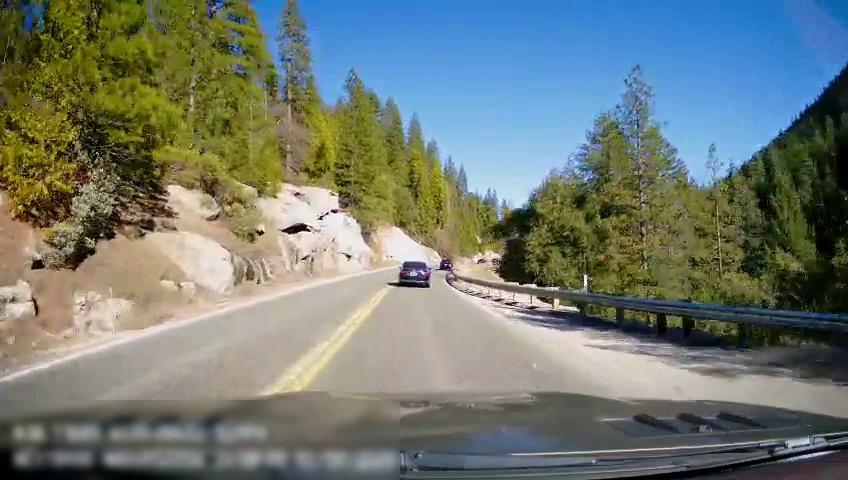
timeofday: Day
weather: Sunny
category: Drivable Space
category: Vehicles | Car
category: Vehicles | Car
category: Lanes | Opposite Lane
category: Lanes | Opposite Lane
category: Lanes | Current Lane
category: Lanes | Current Lane